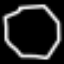
Label: octagon